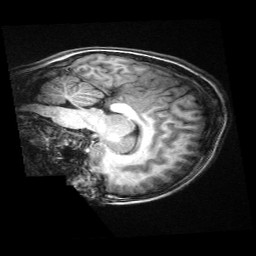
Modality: T1w
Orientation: sagittal
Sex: male